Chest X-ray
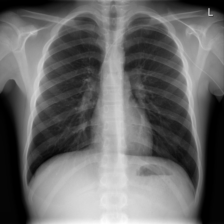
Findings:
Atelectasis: negative
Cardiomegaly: negative
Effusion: negative
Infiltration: negative
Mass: negative
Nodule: negative
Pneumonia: negative
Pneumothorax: negative
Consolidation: negative
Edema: negative
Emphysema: negative
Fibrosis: negative
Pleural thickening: negative
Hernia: negative